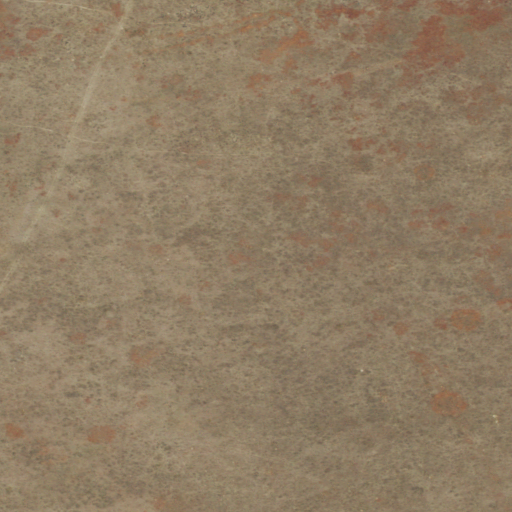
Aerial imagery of plain(s) in Wyoming named Brewer Flat containing shrub and grassland